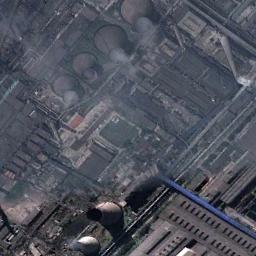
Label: thermal_power_station